Field crop: tomato
Growth stage: 2
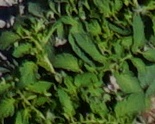
Species: tomato